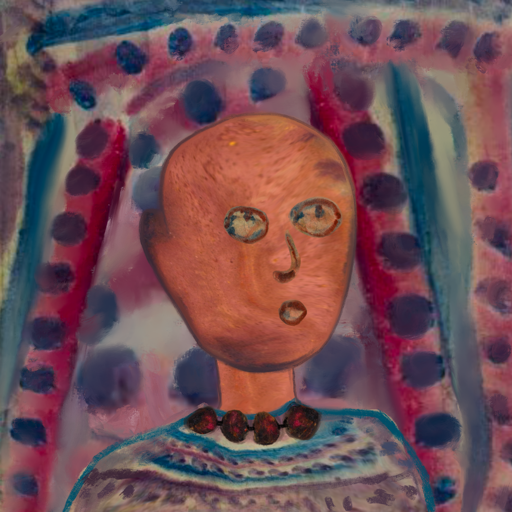
Background: HillGirl, Head And Neck Side: Mother_And_Son_Mother, Face Side: Orphan, Bust: HillGirl, Hair Side: Blank, Head Accessory: Blank, Second Necklace: Blank, Necklace: Mosgoul, Baby: Blank